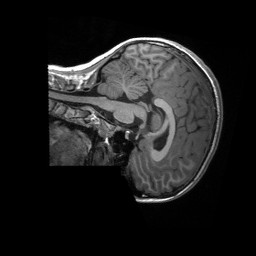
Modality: T1w
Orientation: sagittal
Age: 11
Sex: male
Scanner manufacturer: siemens
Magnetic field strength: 3 T
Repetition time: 2.3 s
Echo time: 0.00232 s